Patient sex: F
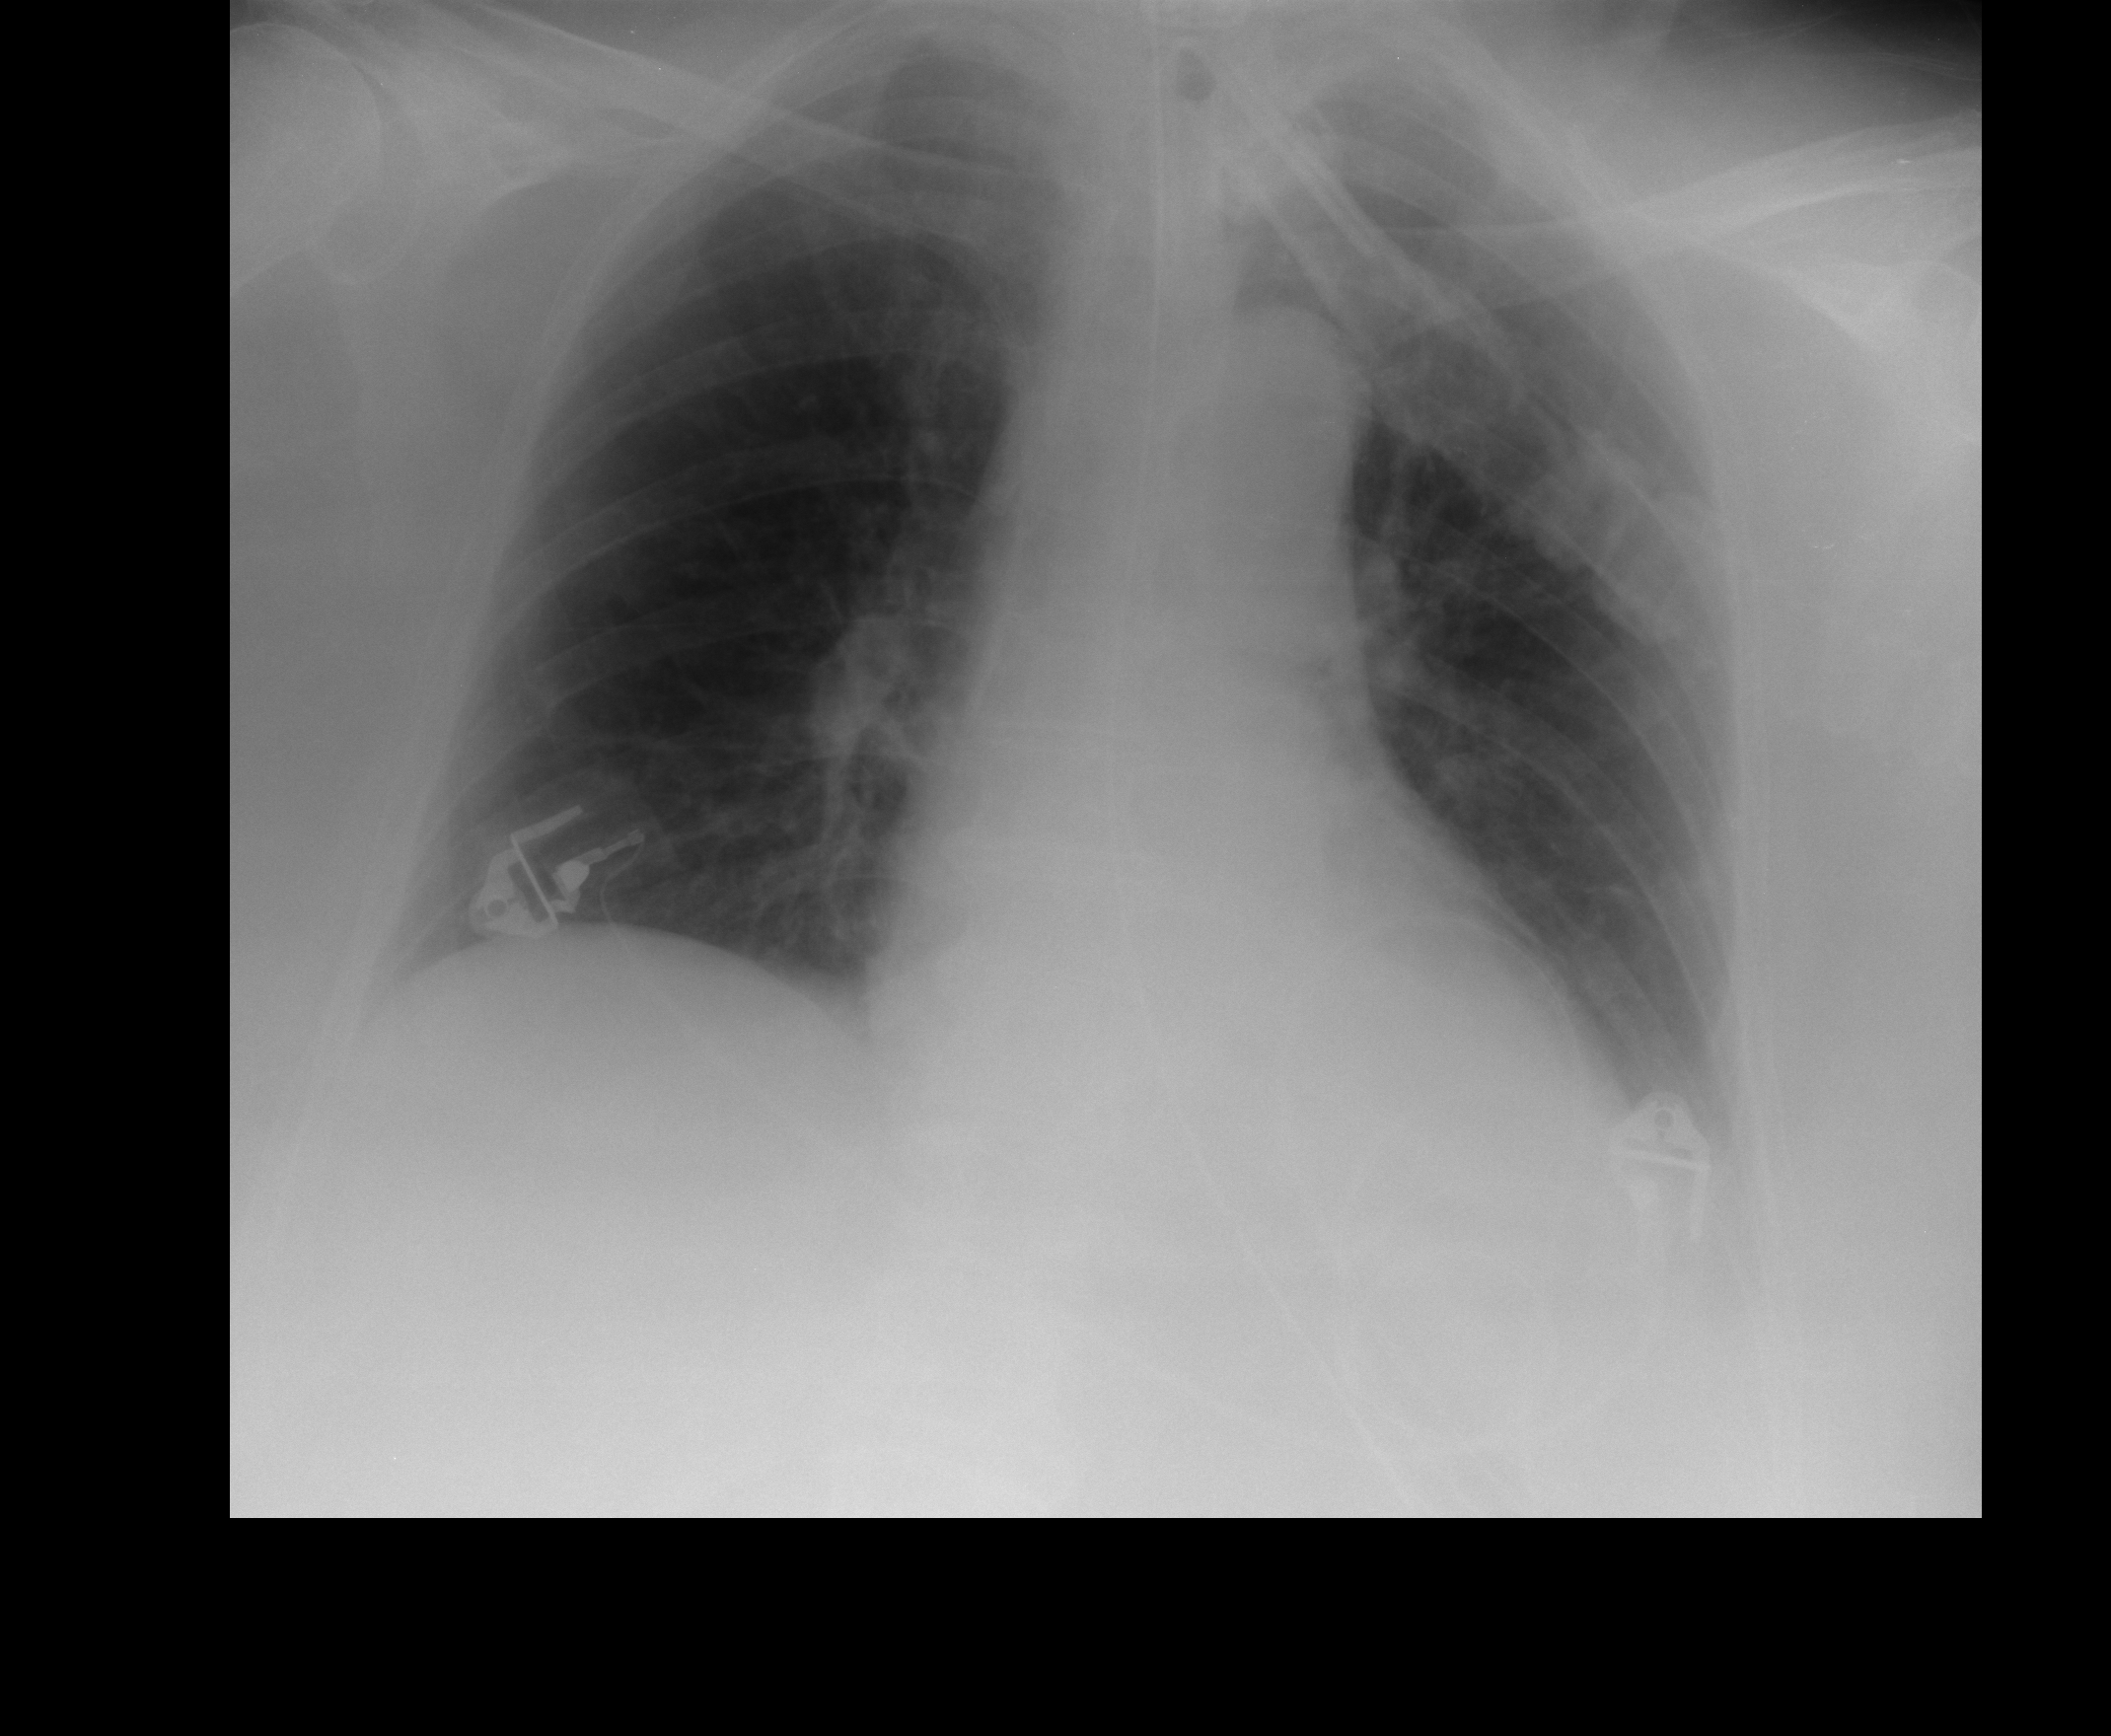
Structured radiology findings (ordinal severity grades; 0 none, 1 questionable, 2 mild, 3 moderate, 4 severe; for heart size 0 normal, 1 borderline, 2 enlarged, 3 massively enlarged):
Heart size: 0
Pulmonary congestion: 0
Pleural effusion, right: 0
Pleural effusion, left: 1
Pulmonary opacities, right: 0
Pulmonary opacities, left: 0
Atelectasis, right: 0
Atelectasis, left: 2